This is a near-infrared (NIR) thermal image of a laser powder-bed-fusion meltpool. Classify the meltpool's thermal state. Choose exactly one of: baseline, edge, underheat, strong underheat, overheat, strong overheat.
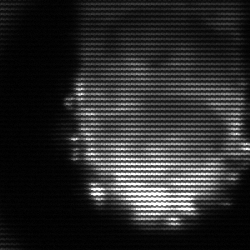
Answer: baseline